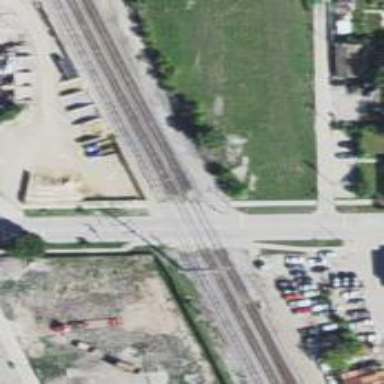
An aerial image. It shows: Railway crossing.